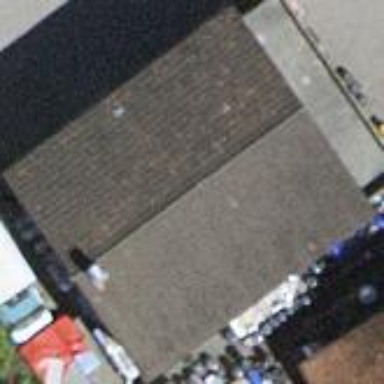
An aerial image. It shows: White warehouse with gabled gray roof.